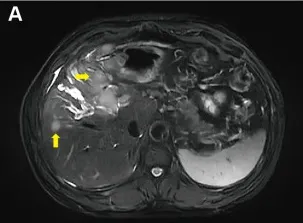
MRI exam changes before.
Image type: radiology (mri)